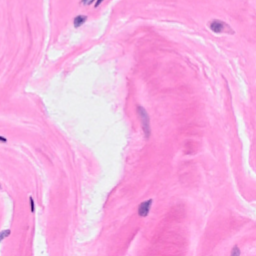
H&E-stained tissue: Breast